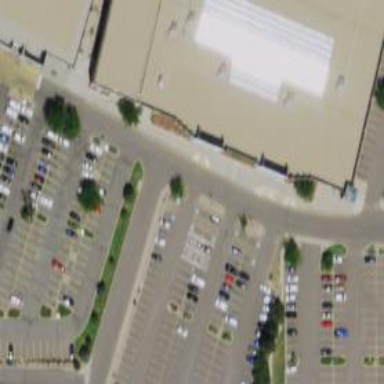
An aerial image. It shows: Parking space is available.